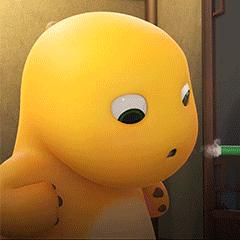
Label: nailong